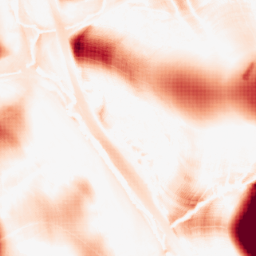
Category: morphological
Decomposition family: tophat
Decomposition parameters: size: 50
mode: white
Upsampling method: sinc_blackman
Upsampling parameters: scale: 8
kernel_size: 16
Upsampling scale: 8